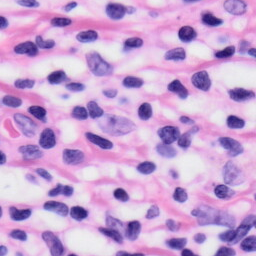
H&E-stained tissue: Skin